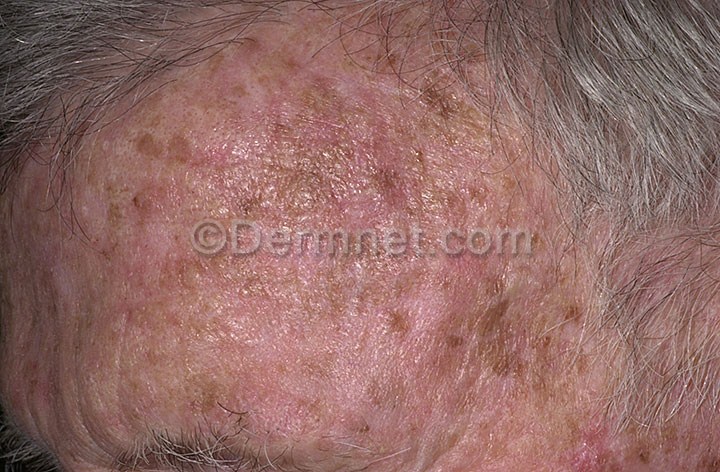
Disease: Light Diseases and Disorders of Pigmentation